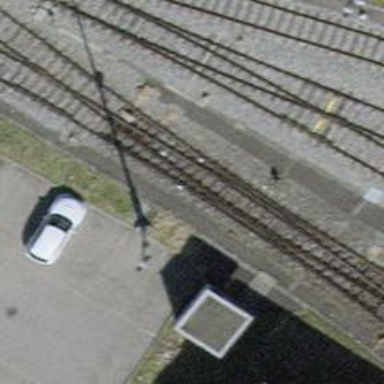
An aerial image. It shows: Railway switch.